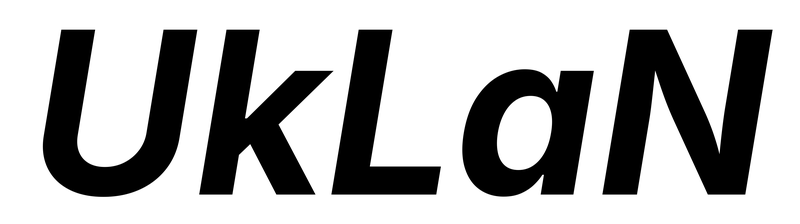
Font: Inter-Italic_Bold_Italic